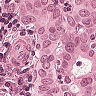
Metastatic tissue present: yes